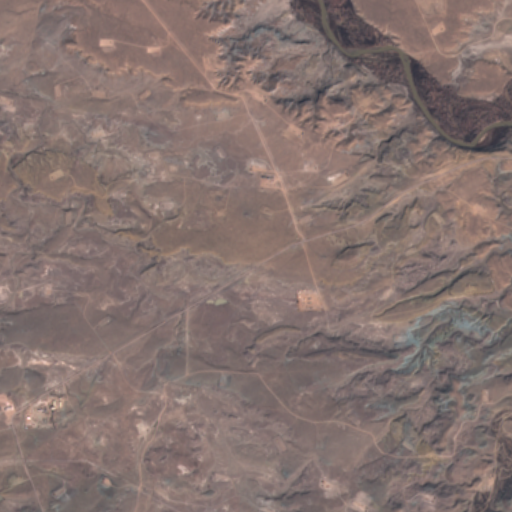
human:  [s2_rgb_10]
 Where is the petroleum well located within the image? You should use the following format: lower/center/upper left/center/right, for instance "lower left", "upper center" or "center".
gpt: The petroleum well is located in the upper right of the image.
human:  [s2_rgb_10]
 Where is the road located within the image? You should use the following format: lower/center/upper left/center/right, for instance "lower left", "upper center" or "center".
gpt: There is no road in the image.